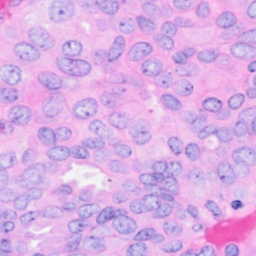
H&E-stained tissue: Breast